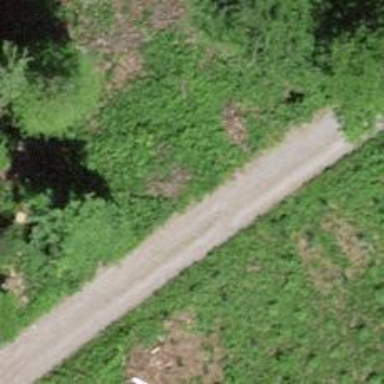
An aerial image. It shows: Unpaved track with grade2 tracktype.